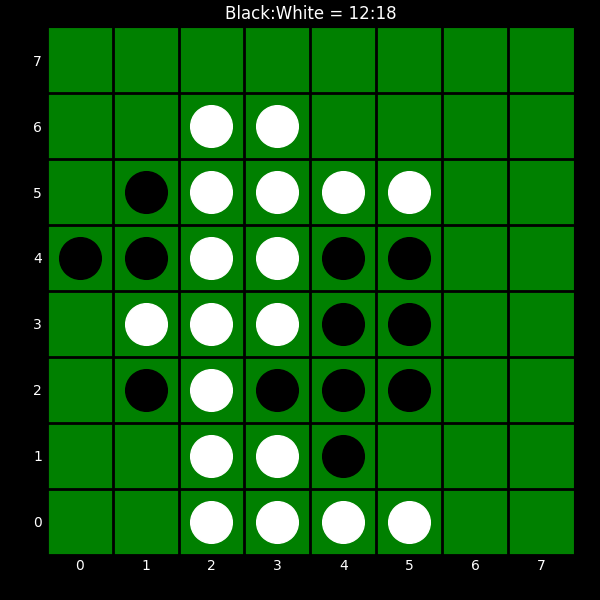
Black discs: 12
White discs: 18